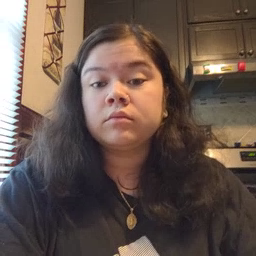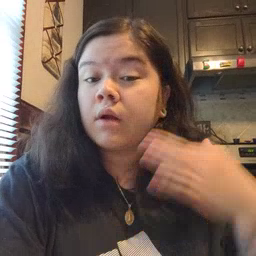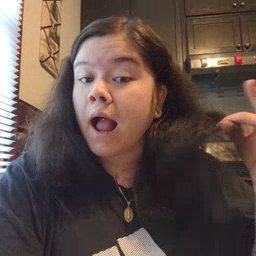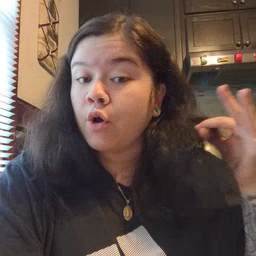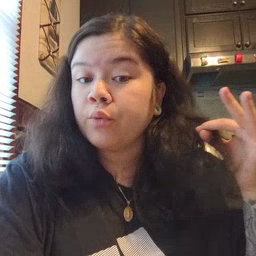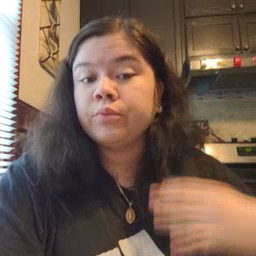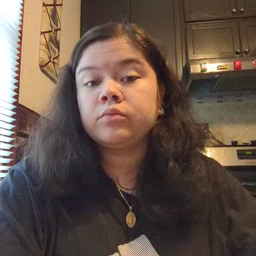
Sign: hair